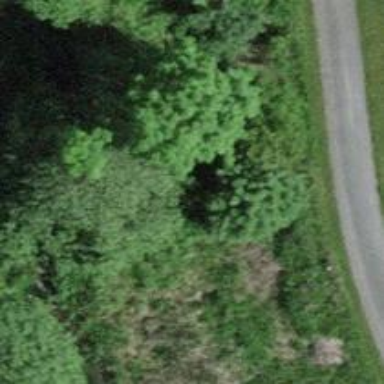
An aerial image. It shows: Hedge barrier.